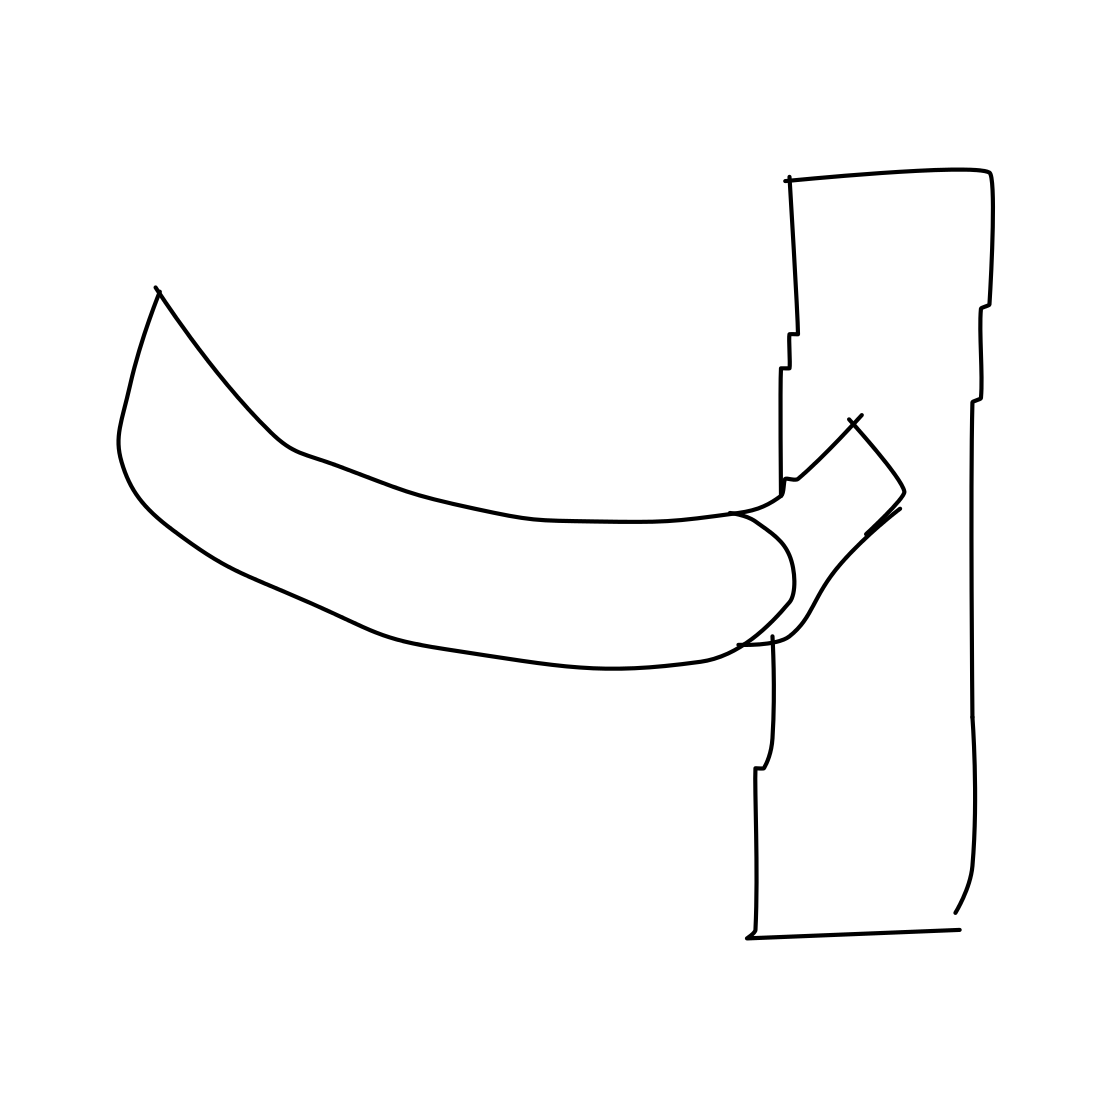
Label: door handle